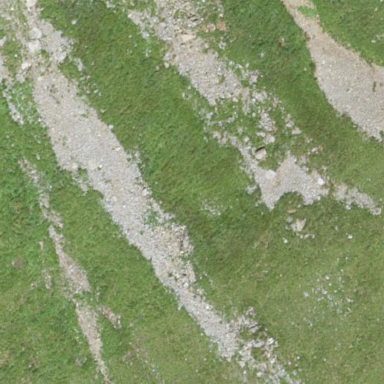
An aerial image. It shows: Natural scree.